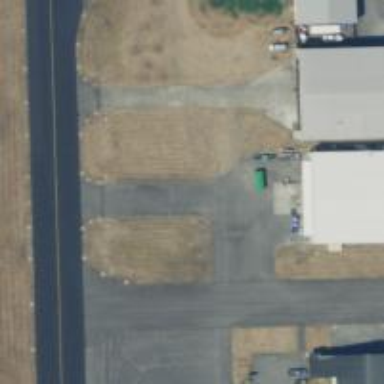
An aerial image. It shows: View of taxiway at the airport.